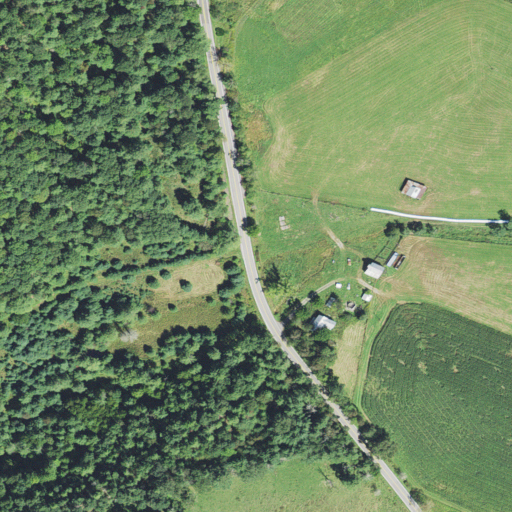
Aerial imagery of valley in West Virginia named Valley Draft containing pasture, mixed forest, open development, evergreen forest, deciduous forest, and herbaceous wetlands